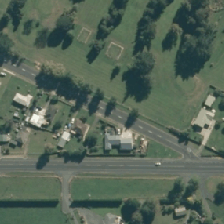
Land cover: urban_build_up